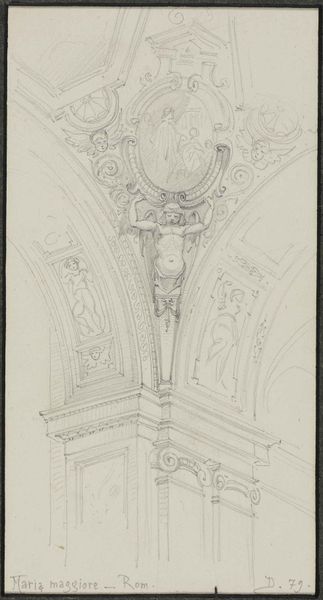
Titel: Kämpfergesims und Pendentif aus S. Maria maggiore in Rom
Künstler: Josef Wilhelm Durm
Standort: Karlsruhe
Institution: Staatliche Kunsthalle Karlsruhe
Schlagwörter: feder, flügel, gemälde, himmel, mann, nackt, bäume, dreieck, fluss, landschaft, menschen, see, ausschnitt, bunt, frau, grau, hell, köpfe, pfeiler, raum, schmuck, schwarz, skizze, säule, säulen, weiss, zeichnung, gebäude, haus, schloss, malerei, ornament, wand, architektur, arme, barock, blass, halten, mensch, tot, tragen, bild, hände, signatur, feld, weide, gewässer, kirche, sonne, figur, decke, innen, kind, paar, blatt, pflanzen, oval, engel, putte, ranken, skulptur, relief, schrift, ecke, düster, bogen, italien, vedute, studie, berge, farben, giebel, grafik, linien, pilaster, figuren, rundbogen, kartusche, detail, büste, dekor, ornamente, verzierung, wandgemälde, wandmalerei, stuck, nabel, nackte, plastik, oberkörper, hoch, striche, oben, bögen, schild, gewölbe, medaillon, kloster, kreuz, religion, palast, dom, schwarzweiß, text, kreise, bleistift, entwurf, zwickel, rom, kapitell, fries, wappen, geometrisch, sims, schnörkel, atlant, gesims, voluten, eck, christus, jesus, kreuzigung, eckpfeiler, ionisch, rundbögen, stützend, erhoben, detaill, plan, karyatide, kassetten, konsole, heilige, muschel, fresko, schnecke, putten, maria, träger, sakral, bau, verzierungen, sakralbau, kapitel, kassette, bauwerk, zeichung, planung, istanbul, architketur, barrok, atlas, stuk, konsolfigur, deteil, maggiore, stuckatur, medailon, deckenschmuck, bogenansatz, madaillon, säulenbogen, reisenotiz, d, 18, rindbogen, 79, farid bang, hochc, maria maggiore, d 79, stuck#, kapüitell, steriche